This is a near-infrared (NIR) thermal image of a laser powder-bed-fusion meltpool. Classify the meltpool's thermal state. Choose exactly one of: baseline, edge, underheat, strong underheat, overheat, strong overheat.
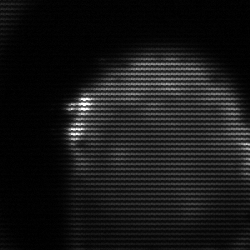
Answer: edge